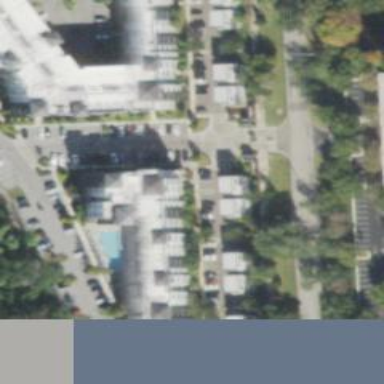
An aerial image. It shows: Living street.